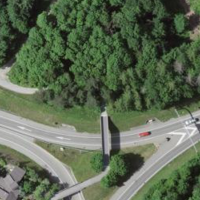
EUNIS habitat code: 57
Species observed at this site:
Chorthippus biguttulus